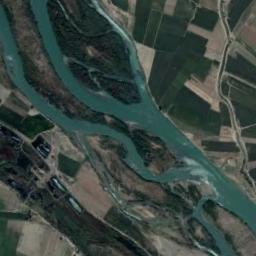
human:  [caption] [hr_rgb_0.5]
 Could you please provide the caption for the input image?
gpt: A curvy green river with small islands and green and tan mixed fields on both sides of the bank .

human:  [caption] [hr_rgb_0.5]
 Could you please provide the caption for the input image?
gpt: The green river with some tributaries goes through the farmland .

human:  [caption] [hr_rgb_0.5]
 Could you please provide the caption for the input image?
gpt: There are many neat places beside the river .

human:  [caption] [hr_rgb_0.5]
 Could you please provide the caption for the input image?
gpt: The river goes through bare and green farmland .

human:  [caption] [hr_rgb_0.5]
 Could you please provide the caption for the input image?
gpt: There are many farmlands near the river with several islands .